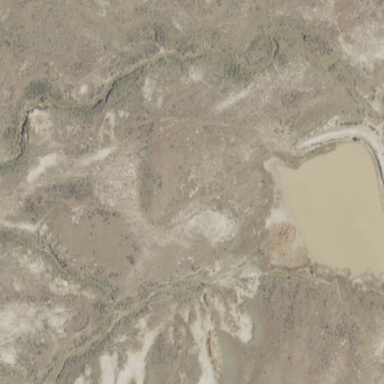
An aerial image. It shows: Reservoir.